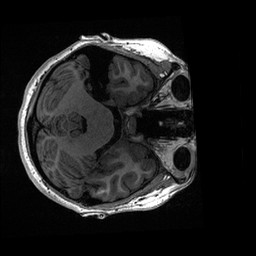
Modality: T1w
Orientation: axial
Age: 21
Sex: female
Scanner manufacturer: ge
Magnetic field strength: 3 T
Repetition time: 0.006952 s
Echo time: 0.00292 s